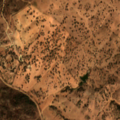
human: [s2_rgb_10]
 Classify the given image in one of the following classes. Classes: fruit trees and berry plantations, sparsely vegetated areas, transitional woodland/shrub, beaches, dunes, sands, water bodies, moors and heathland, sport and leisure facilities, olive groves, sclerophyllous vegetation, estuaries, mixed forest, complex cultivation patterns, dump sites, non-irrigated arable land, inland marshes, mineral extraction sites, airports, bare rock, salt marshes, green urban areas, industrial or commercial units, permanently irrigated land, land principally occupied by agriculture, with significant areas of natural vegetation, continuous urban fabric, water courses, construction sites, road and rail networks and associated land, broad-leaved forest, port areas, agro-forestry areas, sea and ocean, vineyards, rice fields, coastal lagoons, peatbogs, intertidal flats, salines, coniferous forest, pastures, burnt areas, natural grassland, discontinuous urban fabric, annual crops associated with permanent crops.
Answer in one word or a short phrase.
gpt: non-irrigated arable land, pastures, agro-forestry areas, broad-leaved forest, transitional woodland/shrub